Current action and preconditions to check: trajectory_clear

Your task: For each precondition in the list above, predict whether it will hold at this action.

Consider the current scene as observed from the mobile robot's camera, and analyze the predicted future states of all dynamic agents (e.g., people, animals, vehicles, or any moving entities) within the NEXT SECOND.

IMPORTANT: Only answer "very likely" if you are absolutely certain—based on strong, clear evidence—that a dynamic agent will violate the precondition in the predicted future state. Do NOT answer "very likely" for unlikely, ambiguous, or low-probability risks.

Ask yourself for each precondition: Is there a high probability, with clear and convincing evidence, that the predicted future states of any dynamic agent will interfere with the predicted future state of the currently executing action within the NEXT SECOND, causing that precondition to fail?

Assess the risk level based on these predictions. Use "likely" or "very likely" if motions create a clear risk of interference.

Use "neutral" or "improbable" if agents are nearby but their predicted paths are clearly diverging or non-conflicting.

Failure Risk Categories: "very improbable", "improbable", "neutral", "likely", "very likely"

Answer Format: Output ONLY the probability_of_failure value from these categories: "very improbable", "improbable", "neutral", "likely", "very likely"

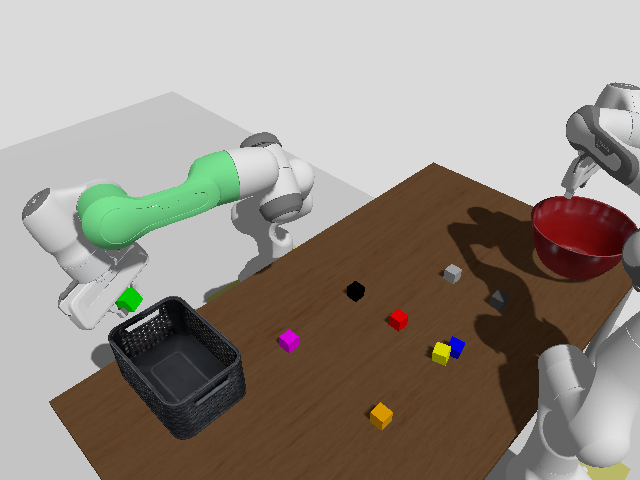

Answer: very improbable